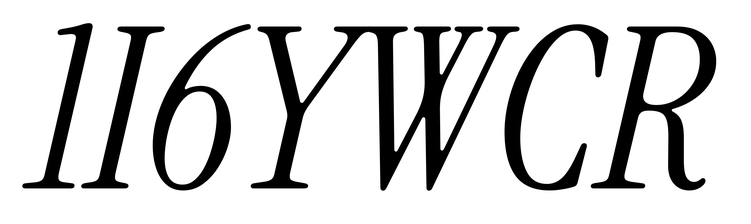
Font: InstrumentSerif-Italic